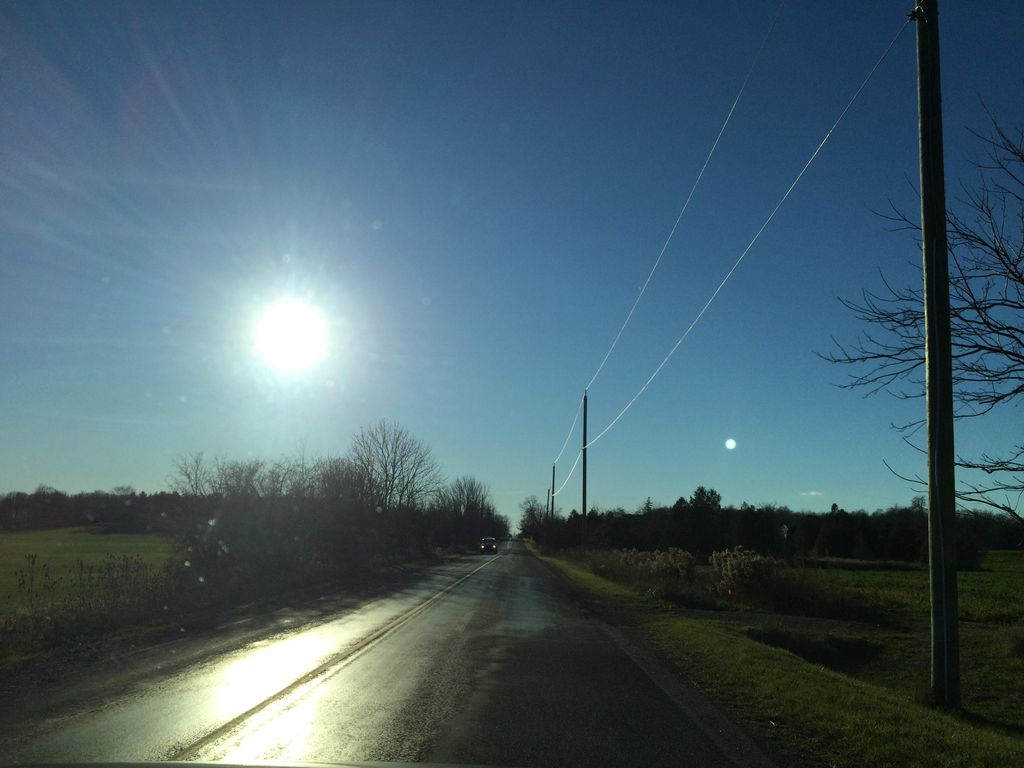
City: kitchener-waterloo